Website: macys
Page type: billing-address
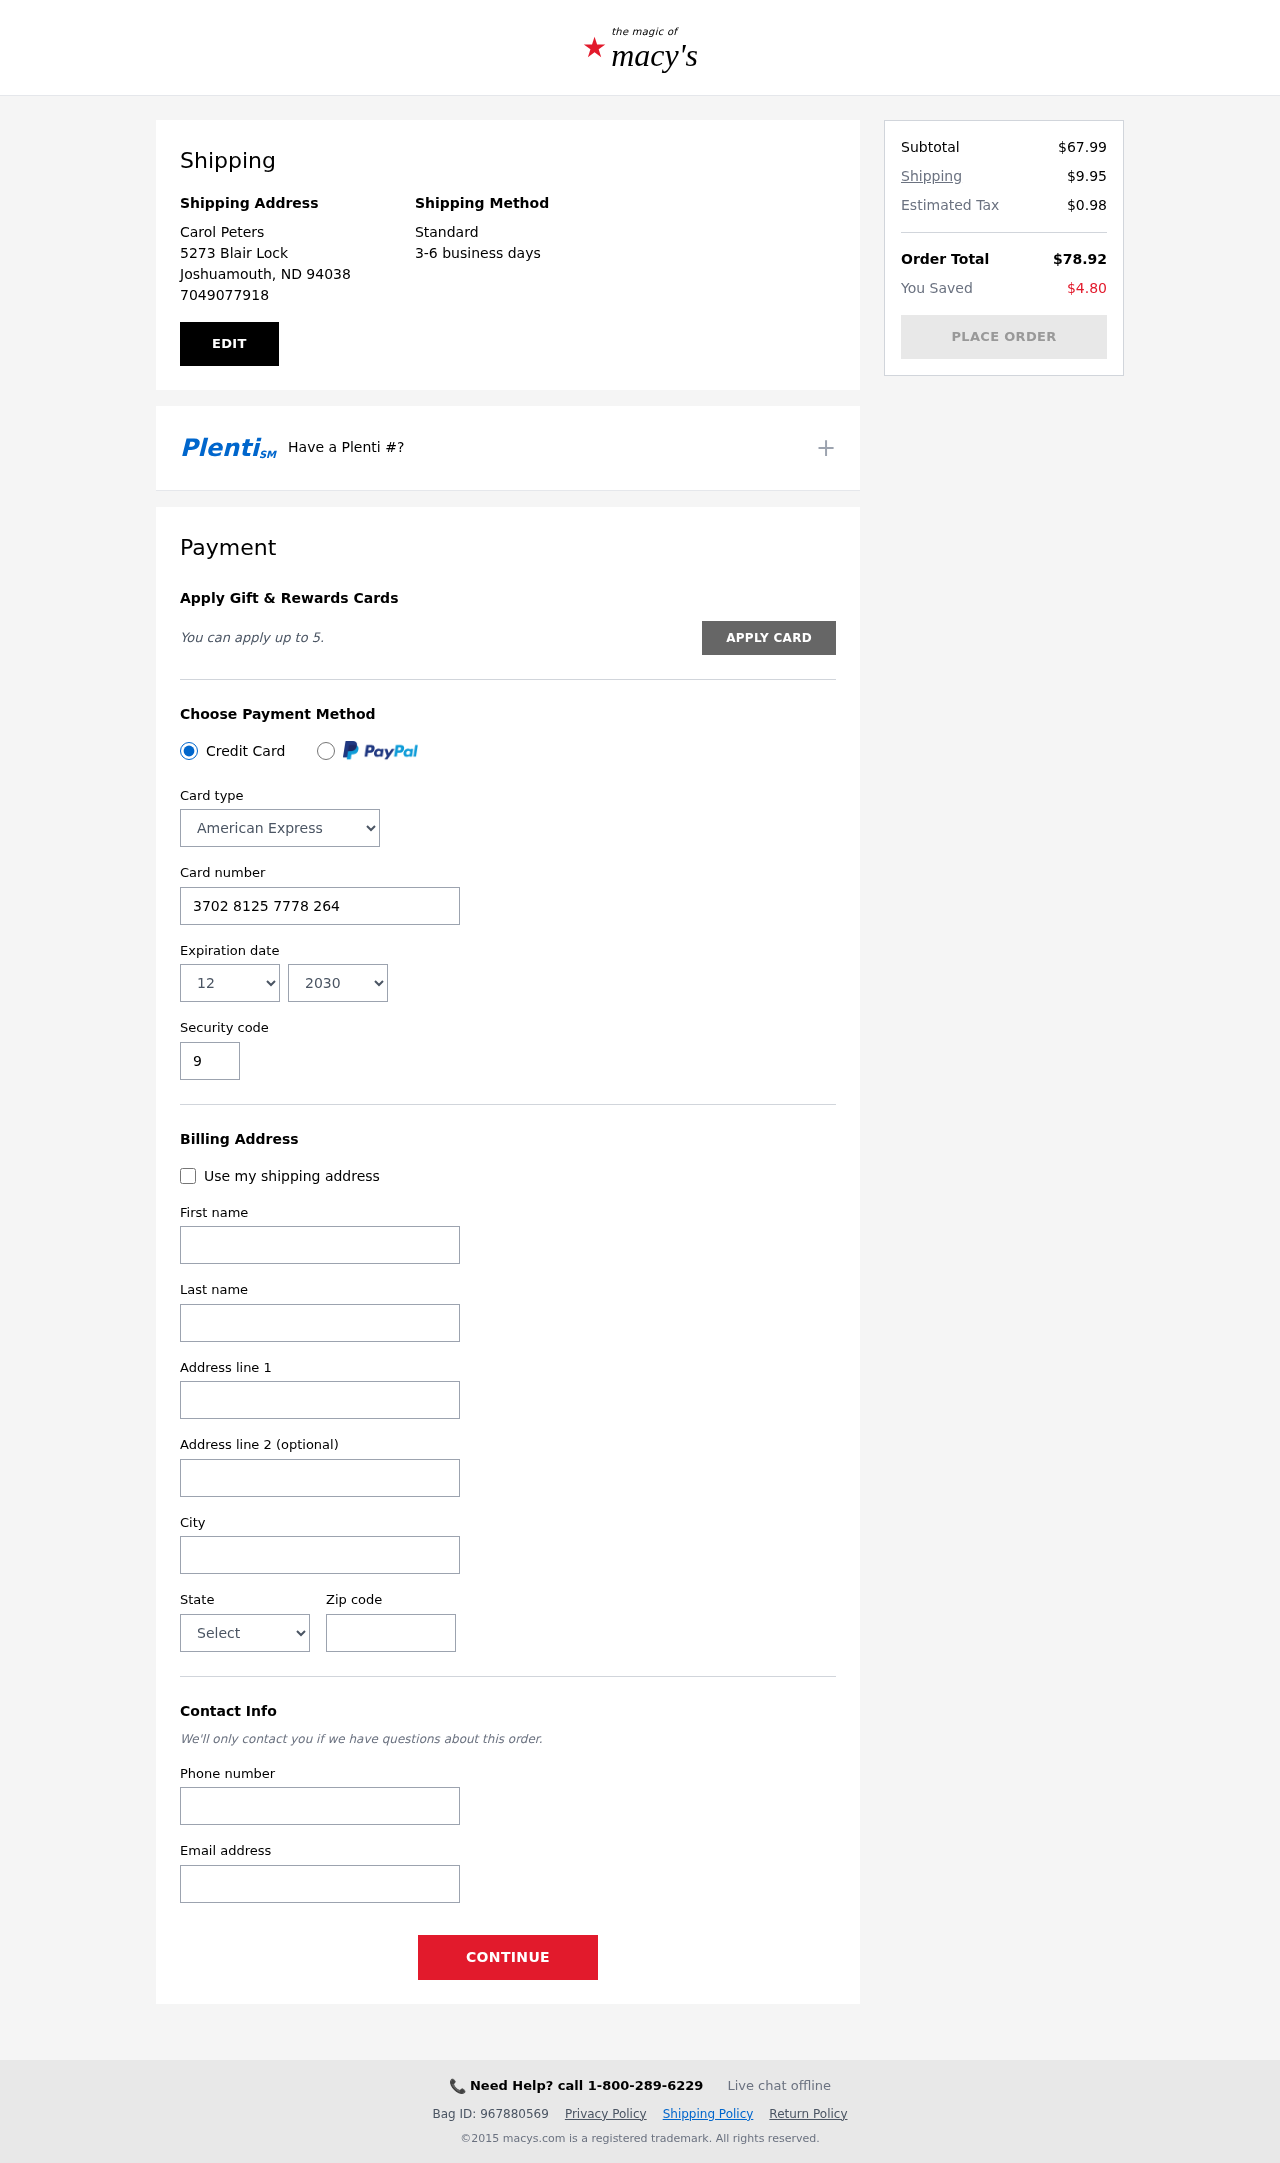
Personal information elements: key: PII_CARD_CVV
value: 9821
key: PII_CARD_EXPIRY_MONTH
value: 12
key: PII_CARD_EXPIRY_YEAR
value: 30
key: PII_CARD_NUMBER
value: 3702 8125 7778 264
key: PII_CARD_TYPE
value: American Express
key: PII_CITY
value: Joshuamouth
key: PII_CITY_STATE_ZIP
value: Joshuamouth, ND 94038
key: PII_EMAIL
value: cpeters@gmail.com
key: PII_FIRSTNAME
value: Carol
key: PII_FULLNAME
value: Carol Peters
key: PII_LASTNAME
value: Peters
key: PII_PHONE
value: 7049077918
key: PII_POSTCODE
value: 94038
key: PII_STATE
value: North Dakota
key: PII_STREET
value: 5273 Blair Lock
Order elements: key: ORDER_SUBTOTAL
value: $67.99
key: ORDER_SHIPPING_COST
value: $9.95
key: ORDER_TAX
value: $0.98
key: ORDER_TOTAL
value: $78.92
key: ORDER_SAVINGS
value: $4.80